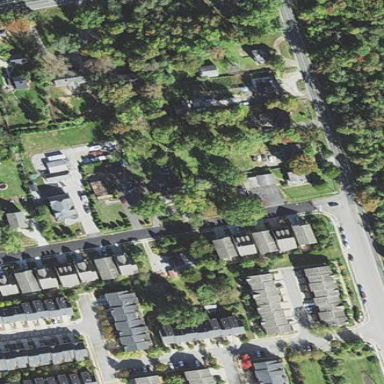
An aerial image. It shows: Residential area.